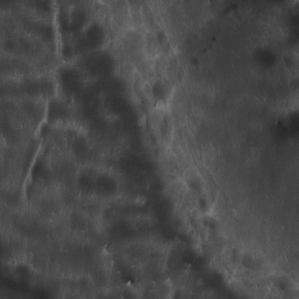
Label: non_frost